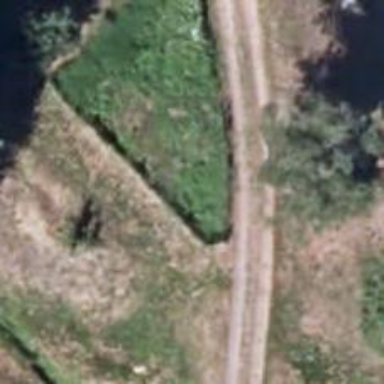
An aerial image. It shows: Culvert tunnel.